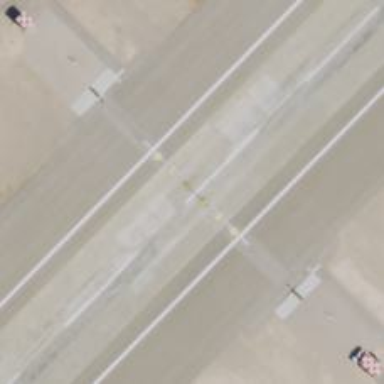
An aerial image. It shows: Airport with arresting gear.